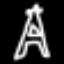
Label: The Eiffel Tower